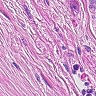
Metastatic tissue present: no